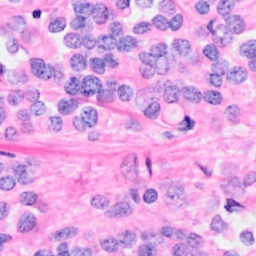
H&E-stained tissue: Breast